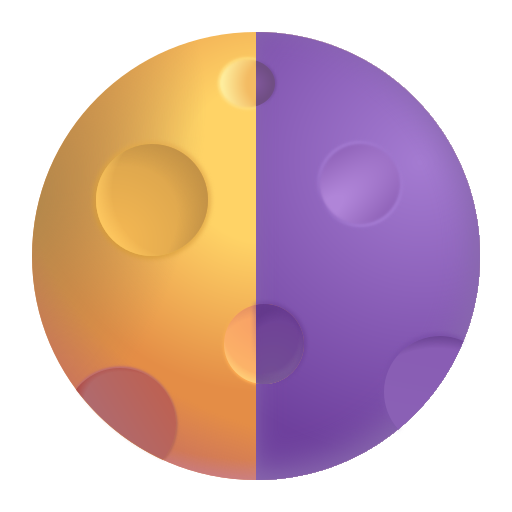
last quarter moon color